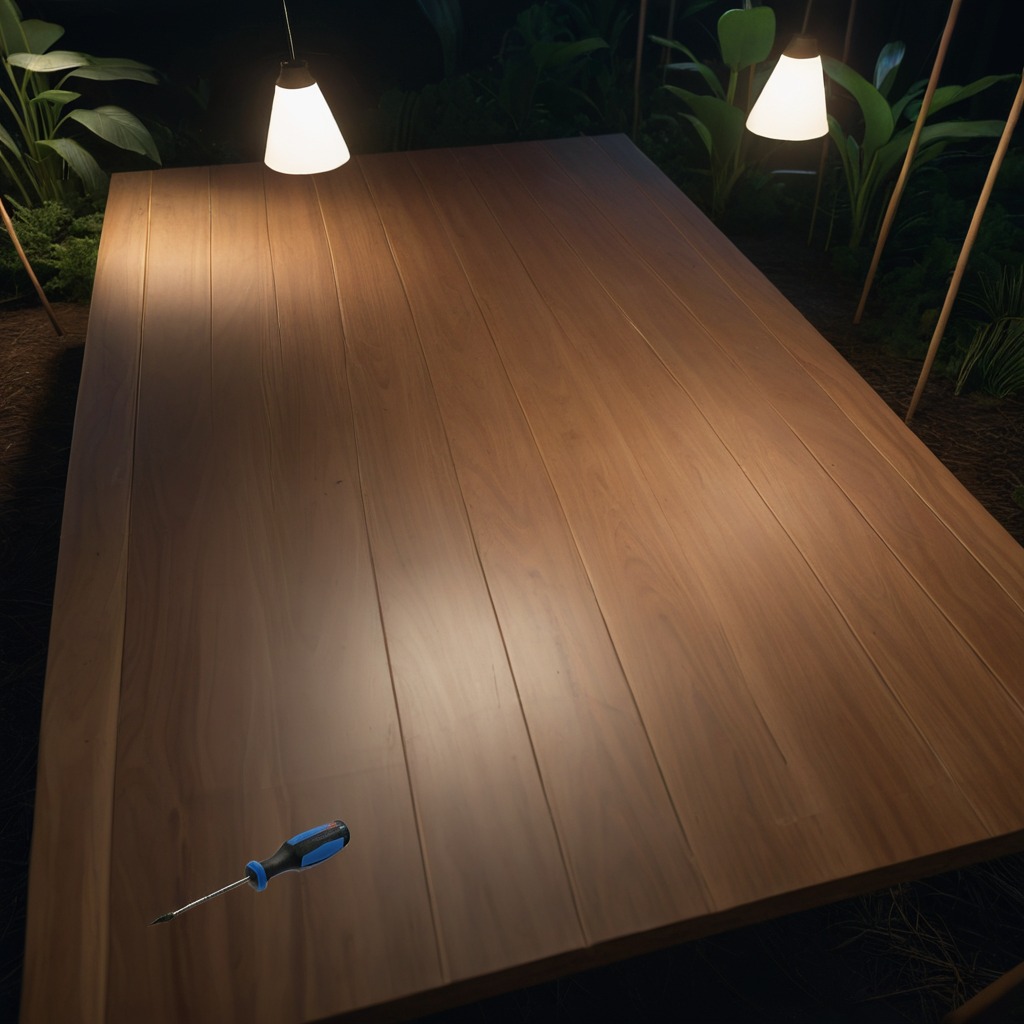
A screwdriver lying on the wooden table inside a jungle field workshop tent at night